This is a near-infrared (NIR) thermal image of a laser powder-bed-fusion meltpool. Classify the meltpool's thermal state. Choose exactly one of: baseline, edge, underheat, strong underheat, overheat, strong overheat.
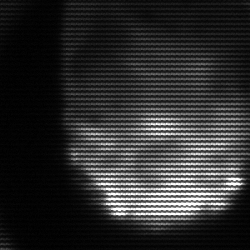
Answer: edge